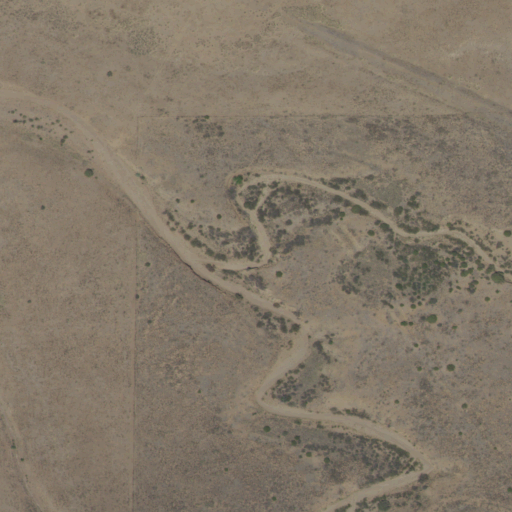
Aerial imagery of valley in New Mexico named Indian Canyon containing only shrub